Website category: jobs
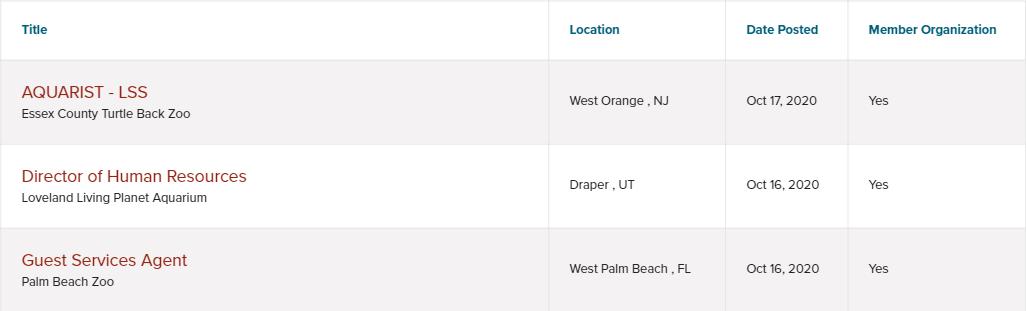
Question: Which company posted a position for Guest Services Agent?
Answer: Palm Beach Zoo

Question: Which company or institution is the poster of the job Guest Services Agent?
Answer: Palm Beach Zoo

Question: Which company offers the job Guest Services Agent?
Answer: Palm Beach Zoo

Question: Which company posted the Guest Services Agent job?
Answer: Palm Beach Zoo

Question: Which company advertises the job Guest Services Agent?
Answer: Palm Beach Zoo

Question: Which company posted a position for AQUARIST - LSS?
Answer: Essex County Turtle Back Zoo

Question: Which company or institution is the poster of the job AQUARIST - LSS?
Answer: Essex County Turtle Back Zoo

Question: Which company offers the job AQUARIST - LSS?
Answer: Essex County Turtle Back Zoo

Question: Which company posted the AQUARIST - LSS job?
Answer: Essex County Turtle Back Zoo

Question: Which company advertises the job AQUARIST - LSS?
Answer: Essex County Turtle Back Zoo

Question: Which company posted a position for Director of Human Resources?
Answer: Loveland Living Planet Aquarium

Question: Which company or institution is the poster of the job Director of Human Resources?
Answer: Loveland Living Planet Aquarium

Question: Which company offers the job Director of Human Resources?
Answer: Loveland Living Planet Aquarium

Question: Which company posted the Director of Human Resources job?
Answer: Loveland Living Planet Aquarium

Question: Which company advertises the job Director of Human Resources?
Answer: Loveland Living Planet Aquarium

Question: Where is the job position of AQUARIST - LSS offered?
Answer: West Orange , NJ

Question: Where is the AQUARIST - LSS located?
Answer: West Orange , NJ

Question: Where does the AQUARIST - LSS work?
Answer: West Orange , NJ

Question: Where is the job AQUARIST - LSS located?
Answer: West Orange , NJ

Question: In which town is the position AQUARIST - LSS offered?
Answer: West Orange , NJ

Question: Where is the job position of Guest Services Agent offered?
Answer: West Palm Beach , FL

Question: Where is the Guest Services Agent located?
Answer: West Palm Beach , FL

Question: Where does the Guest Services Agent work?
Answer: West Palm Beach , FL

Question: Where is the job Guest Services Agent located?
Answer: West Palm Beach , FL

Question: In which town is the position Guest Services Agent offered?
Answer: West Palm Beach , FL

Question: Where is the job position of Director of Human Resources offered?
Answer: Draper , UT

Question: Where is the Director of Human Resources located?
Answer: Draper , UT

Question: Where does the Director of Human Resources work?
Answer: Draper , UT

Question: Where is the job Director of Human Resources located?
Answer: Draper , UT

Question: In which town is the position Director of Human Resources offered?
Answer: Draper , UT

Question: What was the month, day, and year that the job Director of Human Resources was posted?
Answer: Oct 16, 2020

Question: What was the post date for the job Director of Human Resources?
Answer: Oct 16, 2020

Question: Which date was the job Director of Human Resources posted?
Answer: Oct 16, 2020

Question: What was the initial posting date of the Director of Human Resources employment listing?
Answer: Oct 16, 2020

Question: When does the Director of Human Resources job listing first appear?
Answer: Oct 16, 2020

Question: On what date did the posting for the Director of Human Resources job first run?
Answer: Oct 16, 2020

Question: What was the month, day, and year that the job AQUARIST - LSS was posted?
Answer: Oct 17, 2020

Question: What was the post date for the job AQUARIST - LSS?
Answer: Oct 17, 2020

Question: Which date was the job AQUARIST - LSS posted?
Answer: Oct 17, 2020

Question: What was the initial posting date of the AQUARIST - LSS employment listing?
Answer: Oct 17, 2020

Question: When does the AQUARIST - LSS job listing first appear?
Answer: Oct 17, 2020

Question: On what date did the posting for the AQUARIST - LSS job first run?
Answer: Oct 17, 2020

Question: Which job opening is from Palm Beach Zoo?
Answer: Guest Services Agent

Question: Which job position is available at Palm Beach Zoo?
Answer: Guest Services Agent

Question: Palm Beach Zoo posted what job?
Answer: Guest Services Agent

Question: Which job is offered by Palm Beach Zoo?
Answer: Guest Services Agent

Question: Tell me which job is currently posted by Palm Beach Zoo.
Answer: Guest Services Agent

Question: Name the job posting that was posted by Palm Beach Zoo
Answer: Guest Services Agent

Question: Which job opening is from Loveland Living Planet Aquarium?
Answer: Director of Human Resources

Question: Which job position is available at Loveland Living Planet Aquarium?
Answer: Director of Human Resources

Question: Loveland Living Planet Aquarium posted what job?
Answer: Director of Human Resources

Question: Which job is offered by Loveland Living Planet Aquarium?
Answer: Director of Human Resources

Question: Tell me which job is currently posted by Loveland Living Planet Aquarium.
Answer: Director of Human Resources

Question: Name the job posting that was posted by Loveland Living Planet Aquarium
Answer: Director of Human Resources

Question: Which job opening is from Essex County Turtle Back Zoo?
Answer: AQUARIST - LSS

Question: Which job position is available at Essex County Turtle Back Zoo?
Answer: AQUARIST - LSS

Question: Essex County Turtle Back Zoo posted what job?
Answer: AQUARIST - LSS

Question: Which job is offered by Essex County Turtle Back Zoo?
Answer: AQUARIST - LSS

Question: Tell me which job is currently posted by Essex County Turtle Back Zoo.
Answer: AQUARIST - LSS

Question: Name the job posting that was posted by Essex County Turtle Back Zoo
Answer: AQUARIST - LSS

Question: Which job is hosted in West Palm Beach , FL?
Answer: Guest Services Agent

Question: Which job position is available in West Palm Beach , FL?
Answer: Guest Services Agent

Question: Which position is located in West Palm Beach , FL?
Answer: Guest Services Agent

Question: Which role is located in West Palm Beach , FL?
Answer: Guest Services Agent